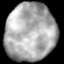
Tissue: lung
Cell type: Others
Senescence score: 0.2105
Nuclear area (px): 2833
Mean DAPI intensity: 170.852